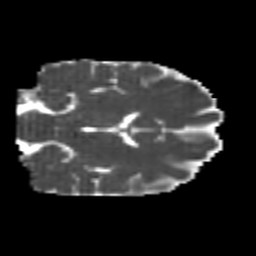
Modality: MD
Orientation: coronal
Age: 24
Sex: female
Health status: healthy
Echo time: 0.074 s